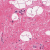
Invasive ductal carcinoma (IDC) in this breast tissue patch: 0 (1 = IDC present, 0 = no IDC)